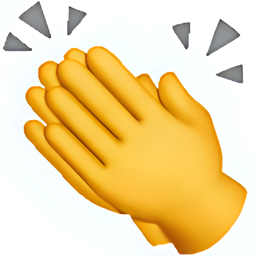
Name: clapping hands sign
Emoji: 👏
Group: People & Body
Sub-group: hands